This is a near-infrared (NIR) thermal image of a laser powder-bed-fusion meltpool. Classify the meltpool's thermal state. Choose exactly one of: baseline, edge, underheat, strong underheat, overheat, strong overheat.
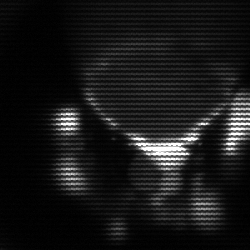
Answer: edge